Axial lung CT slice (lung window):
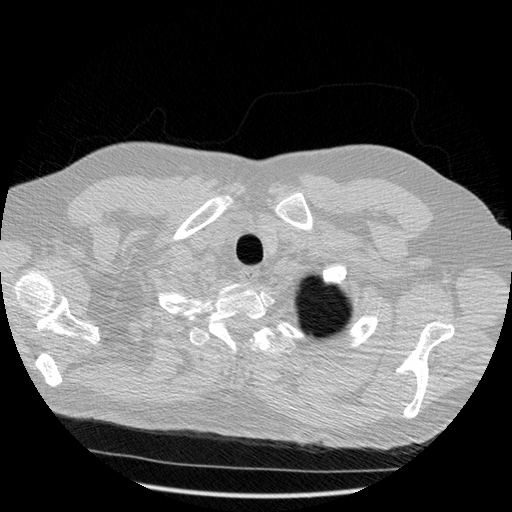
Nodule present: no